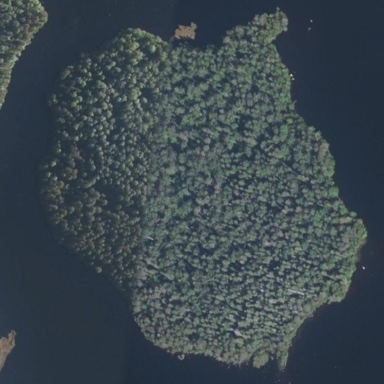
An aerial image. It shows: Island covered with mixed forest.